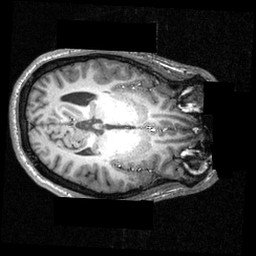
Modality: T1w
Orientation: axial
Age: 23
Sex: male
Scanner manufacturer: siemens
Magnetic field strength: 3.951 T
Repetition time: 1.5 s
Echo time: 0.00335 s